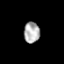
Tissue: prostate
Cell type: T cells
Senescence score: 0.6973
Nuclear area (px): 324
Mean DAPI intensity: 176.324